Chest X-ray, PA view. Patient: 60 years old, sex M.
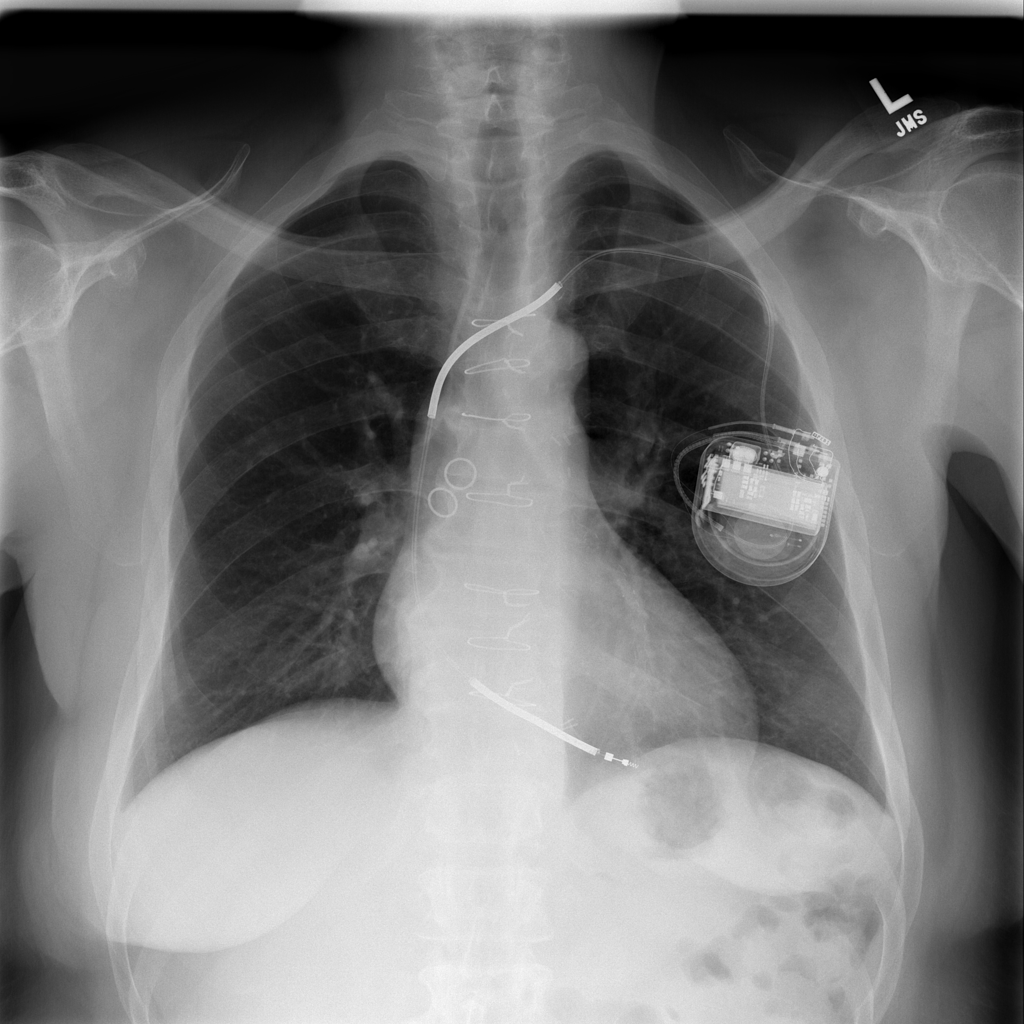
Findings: No Finding